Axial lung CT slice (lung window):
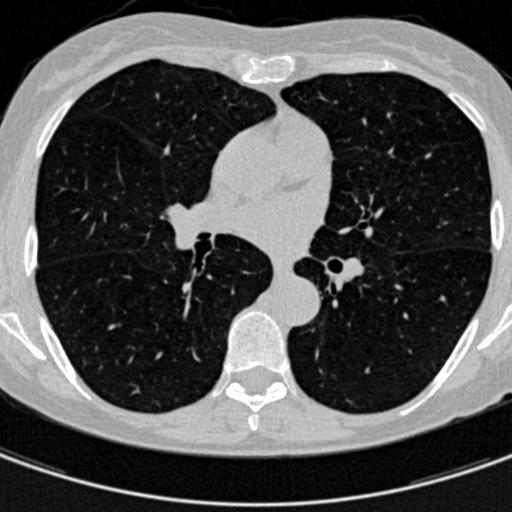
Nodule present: no